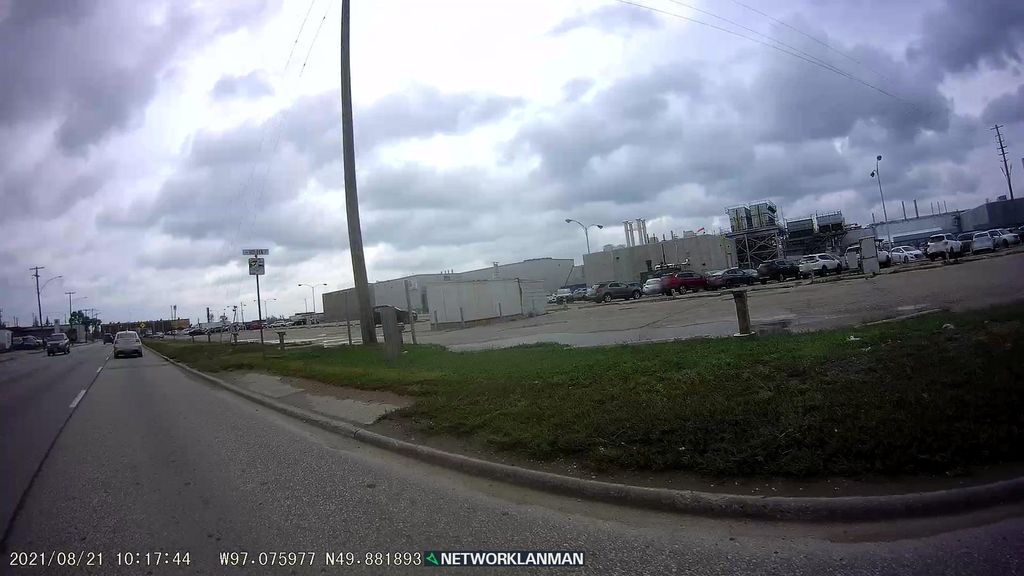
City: winnipeg